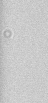
Label: camera_spot